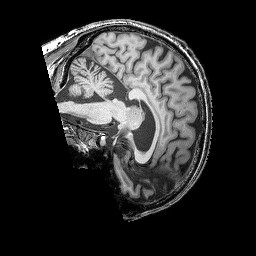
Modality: T1w
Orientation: sagittal
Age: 45
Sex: male
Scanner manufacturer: siemens
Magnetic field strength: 3 T
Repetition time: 2.25 s
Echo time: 0.00411 s